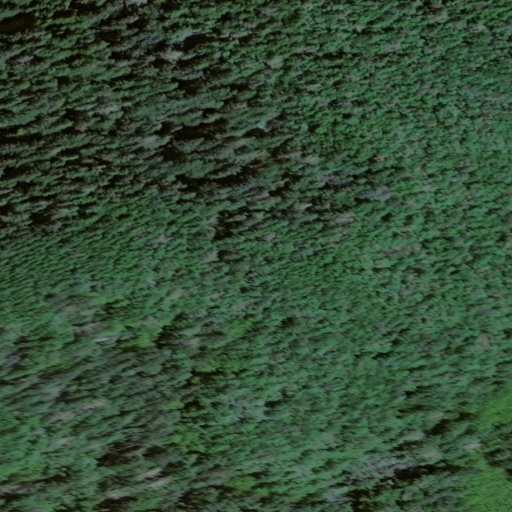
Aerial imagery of cape in Alaska named Siketi Point containing only unknown